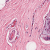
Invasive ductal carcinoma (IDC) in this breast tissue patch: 0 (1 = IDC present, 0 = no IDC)